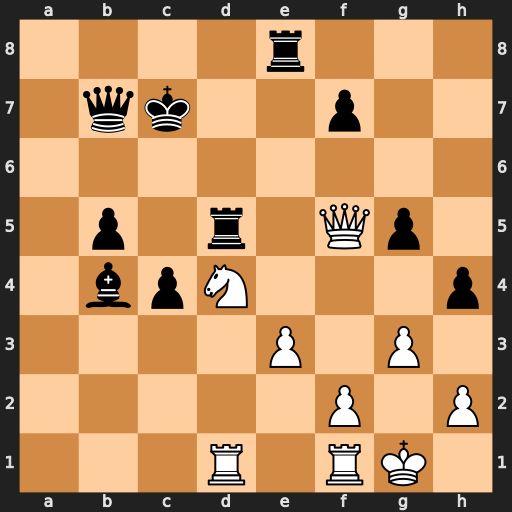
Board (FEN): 4r3/1qk2p2/8/1p1r1Qp1/1bpN3p/4P1P1/5P1P/3R1RK1
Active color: w
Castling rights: -
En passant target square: -
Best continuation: Nxb5+ Rxb5 Qd7+ Kb6 Qxe8